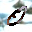
Label: 0